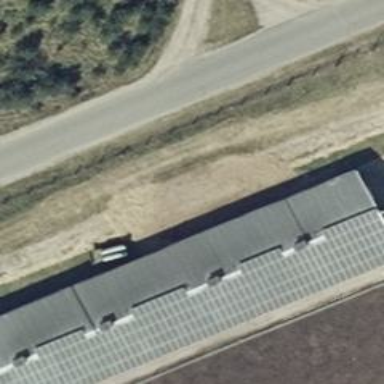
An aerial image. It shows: Gabled farm auxiliary building with grey roof oriented along certain direction.